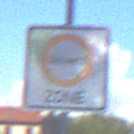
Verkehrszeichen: BeginnUmweltzone
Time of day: MorningAfternoon
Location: Outdoor (Suburban)
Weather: PartlyCloudy
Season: NotSpecified
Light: Natural